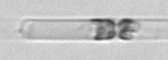
Label: Dactyliosolen_fragilissimus